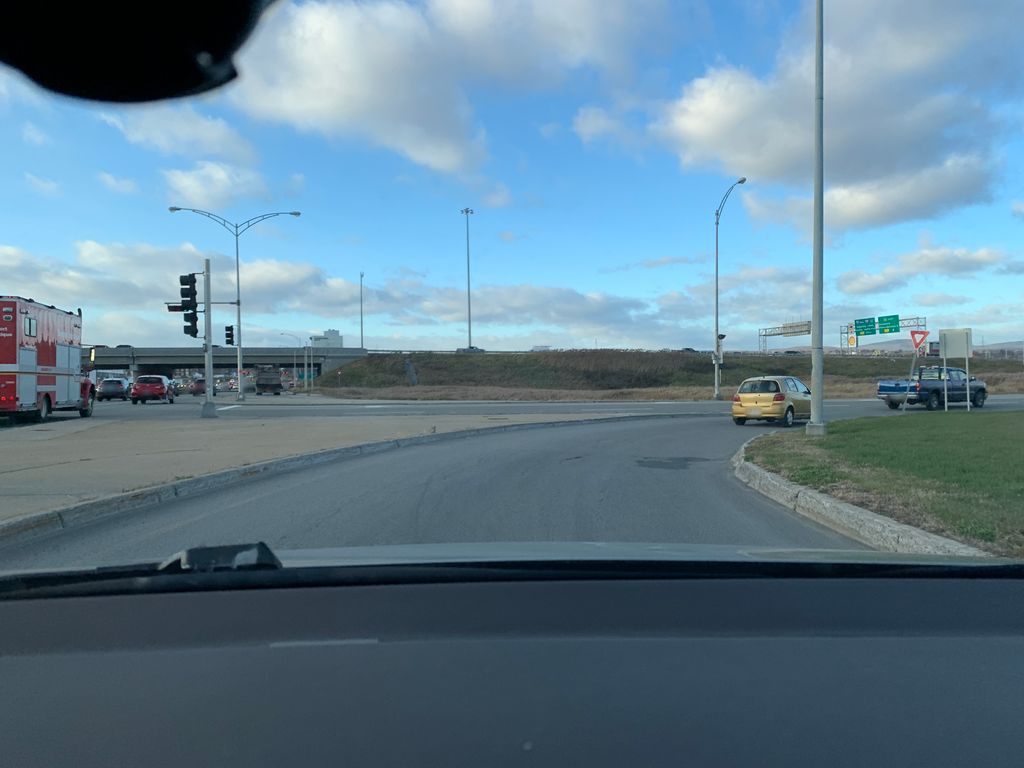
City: quebec_city